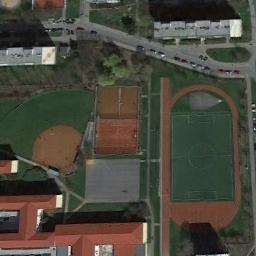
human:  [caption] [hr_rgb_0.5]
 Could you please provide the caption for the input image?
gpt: A rectangle is drawn in the oval track .

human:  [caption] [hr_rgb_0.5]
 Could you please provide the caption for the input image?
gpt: Many buildings are near the ground track field .

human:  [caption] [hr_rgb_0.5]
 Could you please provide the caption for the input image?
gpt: The ground track field with a football field is next to some other sports areas .

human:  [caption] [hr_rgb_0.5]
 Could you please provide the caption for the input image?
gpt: Track and field are built on the lawn, Next to the building and the road .

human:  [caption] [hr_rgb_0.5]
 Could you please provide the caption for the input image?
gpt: There are some red buildings beside the ground track field with a red track .